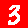
Digit: 3